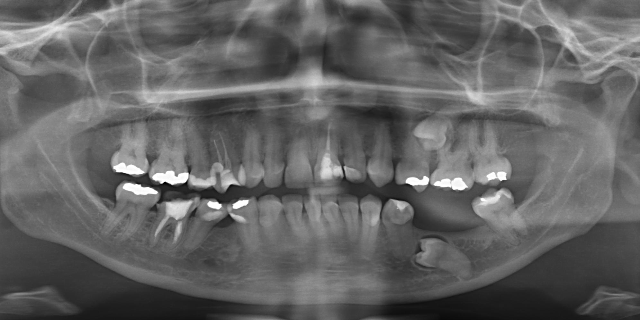
adult